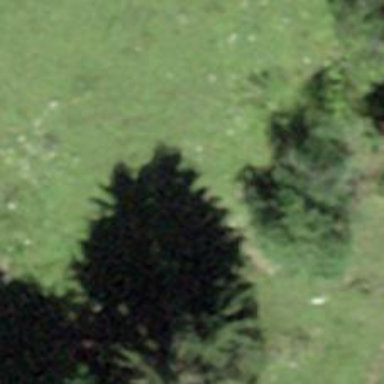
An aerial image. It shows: Grassy path.